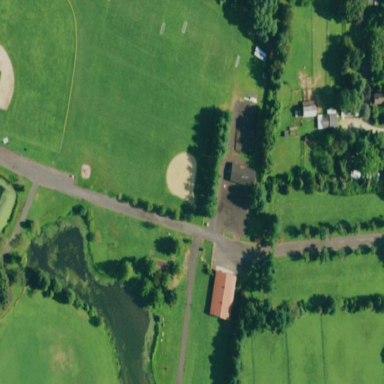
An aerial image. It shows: Recreation ground.